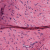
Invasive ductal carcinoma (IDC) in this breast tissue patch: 0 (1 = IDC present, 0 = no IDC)